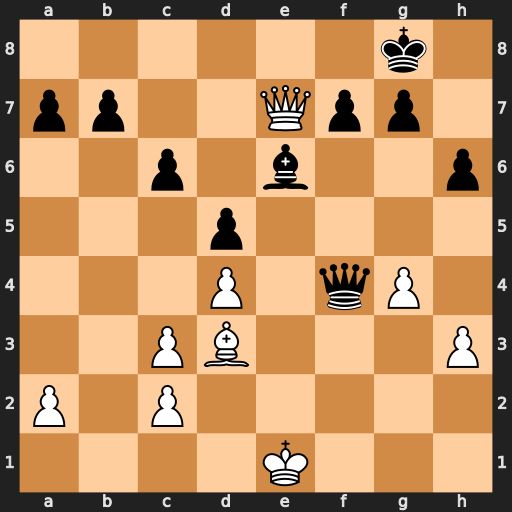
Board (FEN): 6k1/pp2Qpp1/2p1b2p/3p4/3P1qP1/2PB3P/P1P5/4K3
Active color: w
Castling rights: -
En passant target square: -
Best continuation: Qe8#